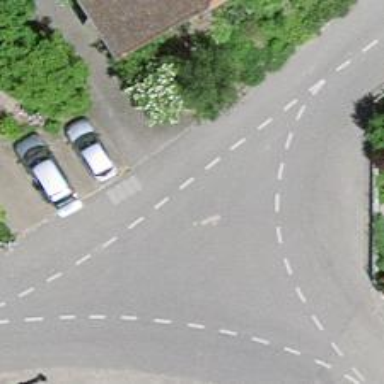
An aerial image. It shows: Unclassified road with asphalt surface.